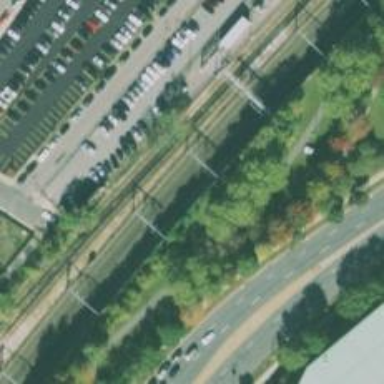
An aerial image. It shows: Railway track with contact line for electrification.